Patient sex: M
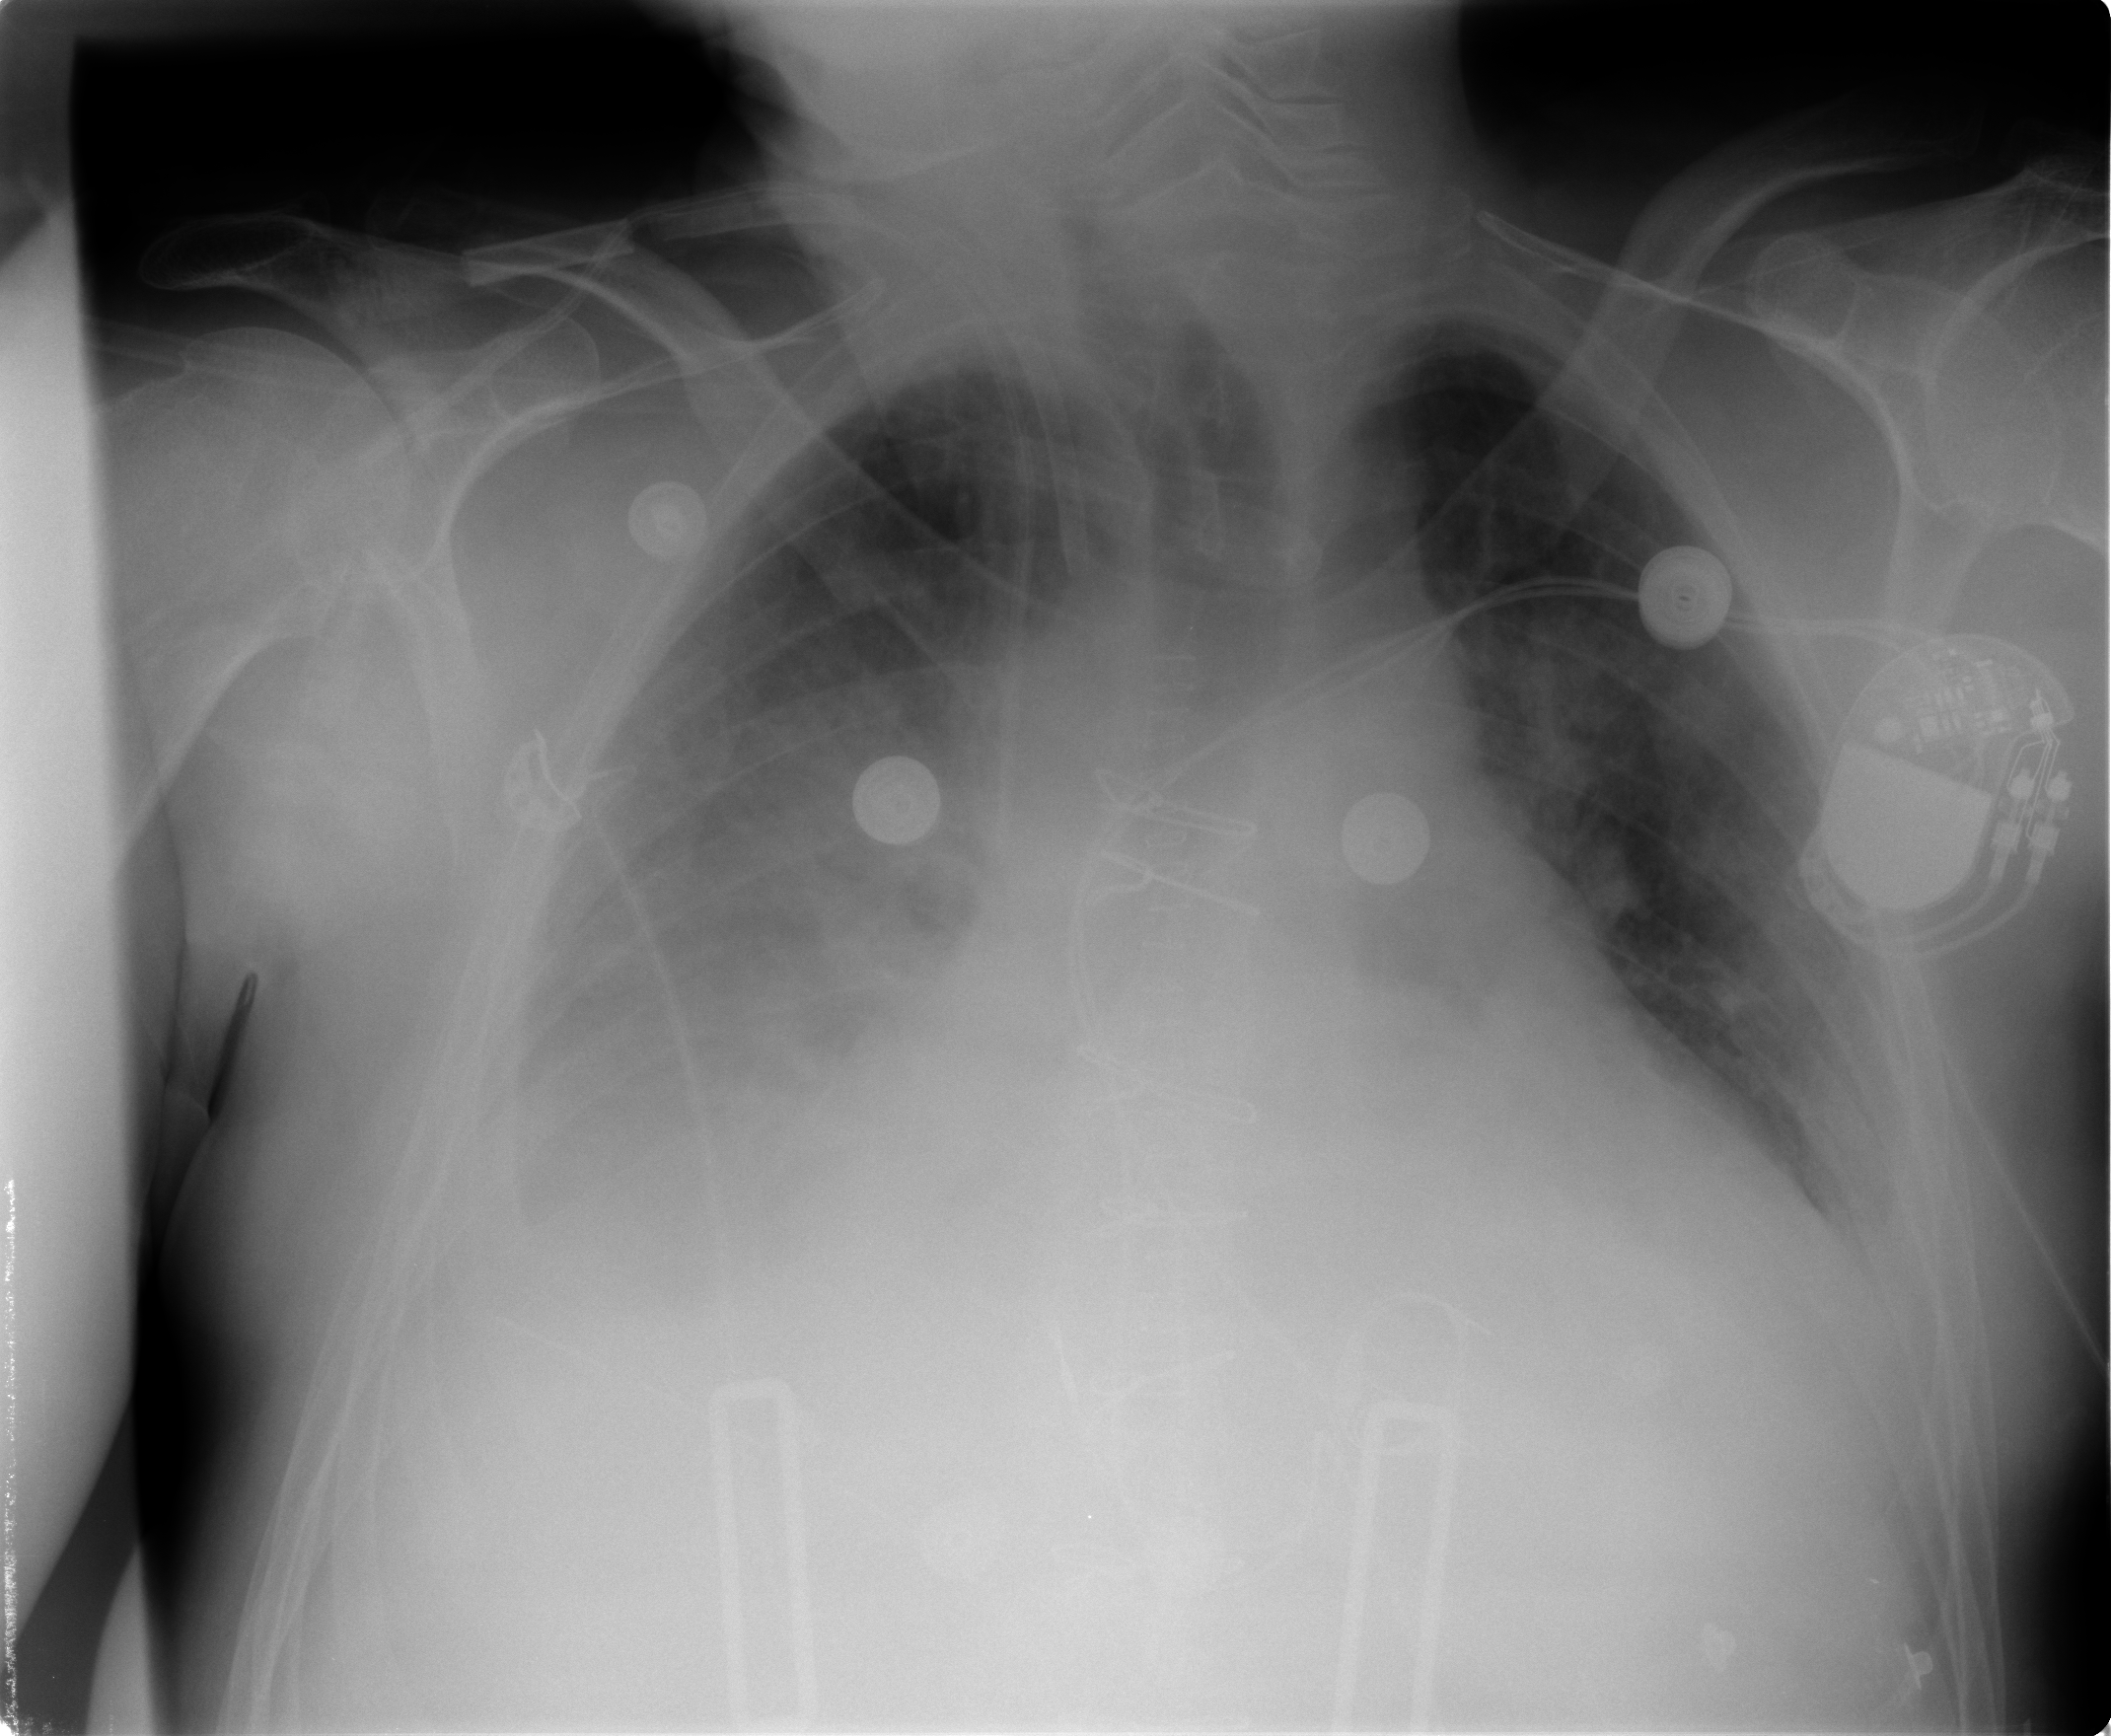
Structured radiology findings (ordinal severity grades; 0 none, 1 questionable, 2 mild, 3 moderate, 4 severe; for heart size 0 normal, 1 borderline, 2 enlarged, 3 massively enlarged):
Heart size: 2
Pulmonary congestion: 3
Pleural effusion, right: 3
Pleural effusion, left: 2
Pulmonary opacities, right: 3
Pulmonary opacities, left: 0
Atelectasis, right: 3
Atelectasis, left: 0